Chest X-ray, PA view. Patient: 29 years old, sex F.
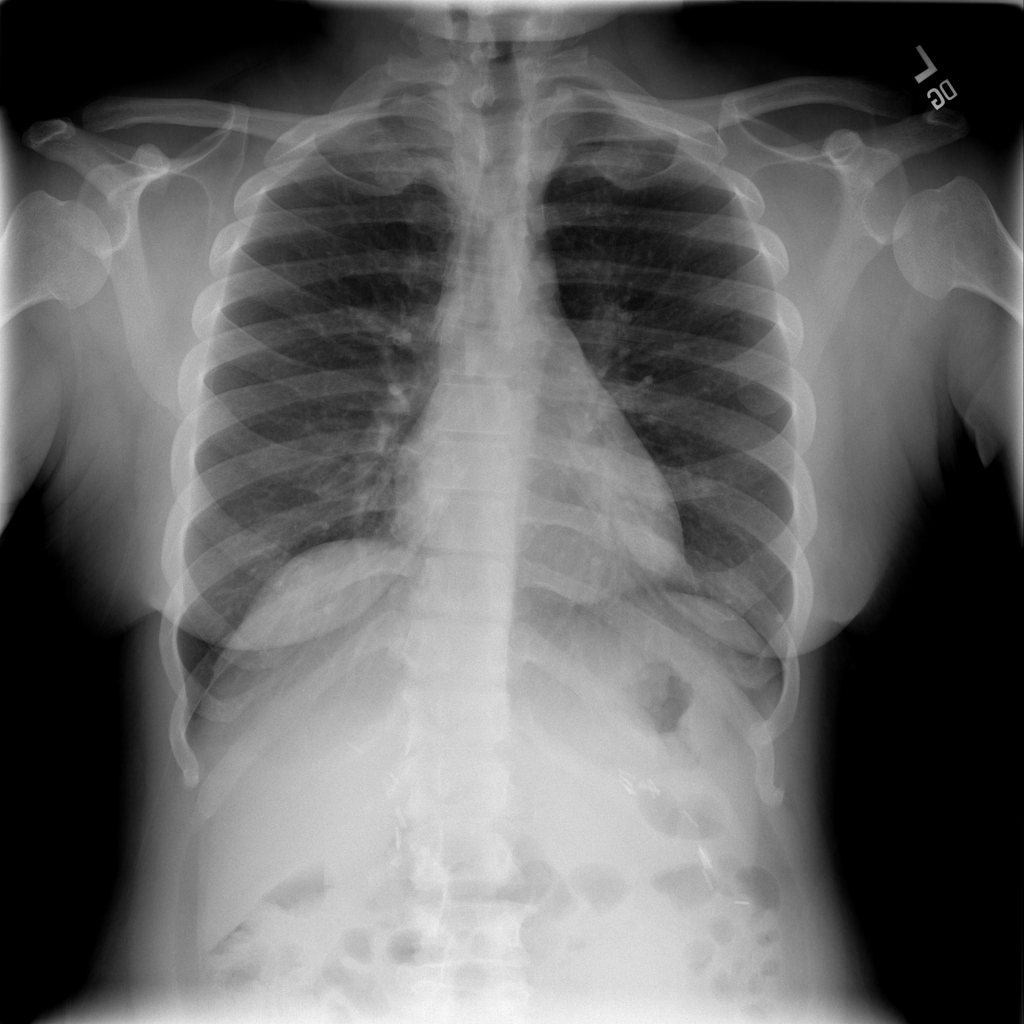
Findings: No Finding